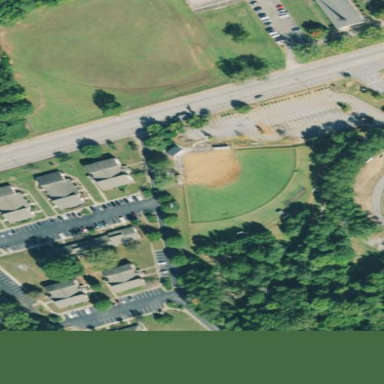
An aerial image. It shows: Baseball pitch for leisure land.